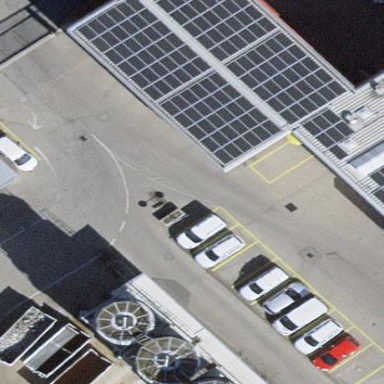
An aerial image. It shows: Solar photovoltaic panel generator.